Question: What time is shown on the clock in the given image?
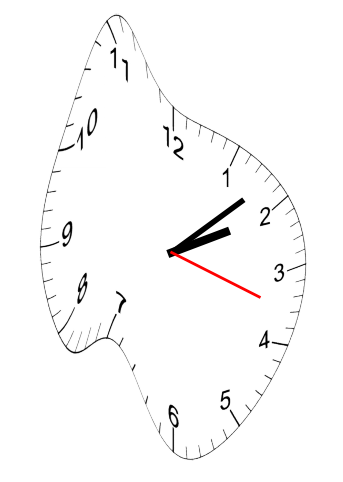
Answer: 02:08:18